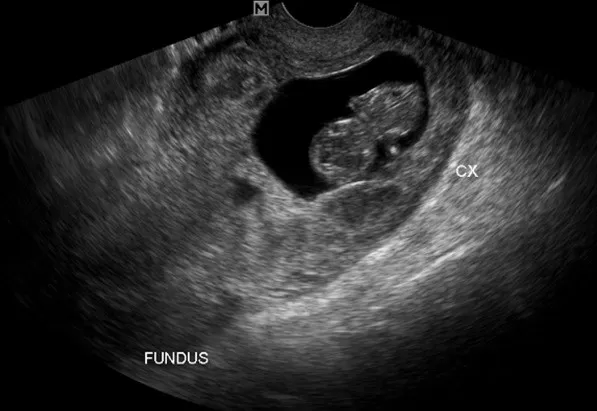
transvaginal ultrasound image of the uterus and cervix; the image shows an empty uterus; a gestational sac with a fetal pole is located in the endocervical canal.
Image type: radiology (ultrasound)